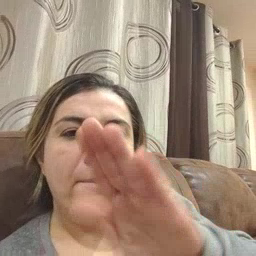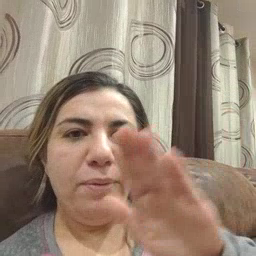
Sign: book